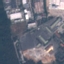
Land use / land cover: Industrial